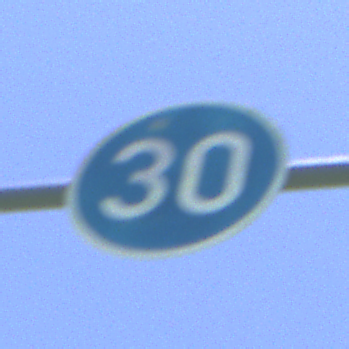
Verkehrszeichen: VorgeschriebeneMindestgeschwindigkeit
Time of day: Midday
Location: Outdoor (Nature)
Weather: Clear
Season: Summer
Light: Natural